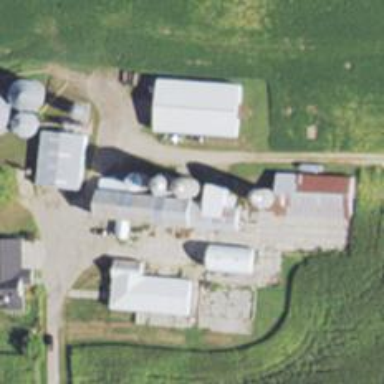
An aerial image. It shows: Silo.